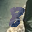
Label: 8